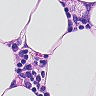
Metastatic tissue present: no